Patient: sex F, age 43
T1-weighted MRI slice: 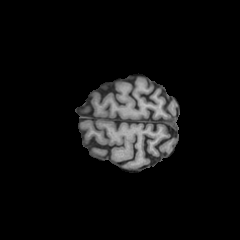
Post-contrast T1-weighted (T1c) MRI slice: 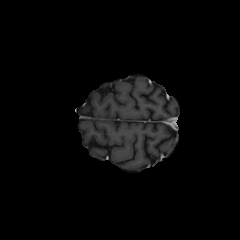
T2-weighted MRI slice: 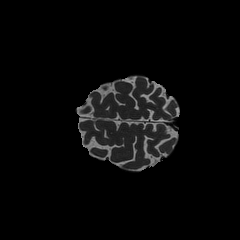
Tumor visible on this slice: no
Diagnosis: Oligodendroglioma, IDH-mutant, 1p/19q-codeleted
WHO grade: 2